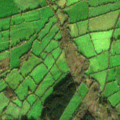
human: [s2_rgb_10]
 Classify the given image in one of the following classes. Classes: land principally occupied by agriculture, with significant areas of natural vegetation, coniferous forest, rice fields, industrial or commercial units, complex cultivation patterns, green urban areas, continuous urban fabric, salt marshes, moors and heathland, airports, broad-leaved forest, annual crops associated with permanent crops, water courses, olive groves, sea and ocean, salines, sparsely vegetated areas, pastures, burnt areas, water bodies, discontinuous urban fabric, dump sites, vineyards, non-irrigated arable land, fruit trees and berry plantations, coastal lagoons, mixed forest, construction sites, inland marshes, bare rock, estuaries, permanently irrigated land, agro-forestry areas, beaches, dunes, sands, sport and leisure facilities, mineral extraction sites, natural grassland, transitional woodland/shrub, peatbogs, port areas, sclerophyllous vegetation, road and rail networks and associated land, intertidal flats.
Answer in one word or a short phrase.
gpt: pastures, coniferous forest